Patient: sex F, age 19
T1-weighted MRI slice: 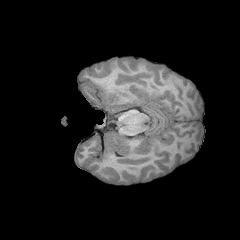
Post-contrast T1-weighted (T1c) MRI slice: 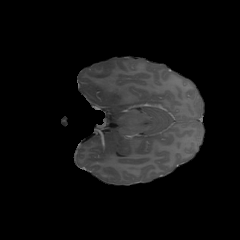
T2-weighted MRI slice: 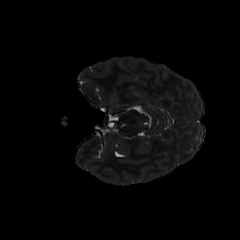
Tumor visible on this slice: no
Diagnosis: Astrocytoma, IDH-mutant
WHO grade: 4